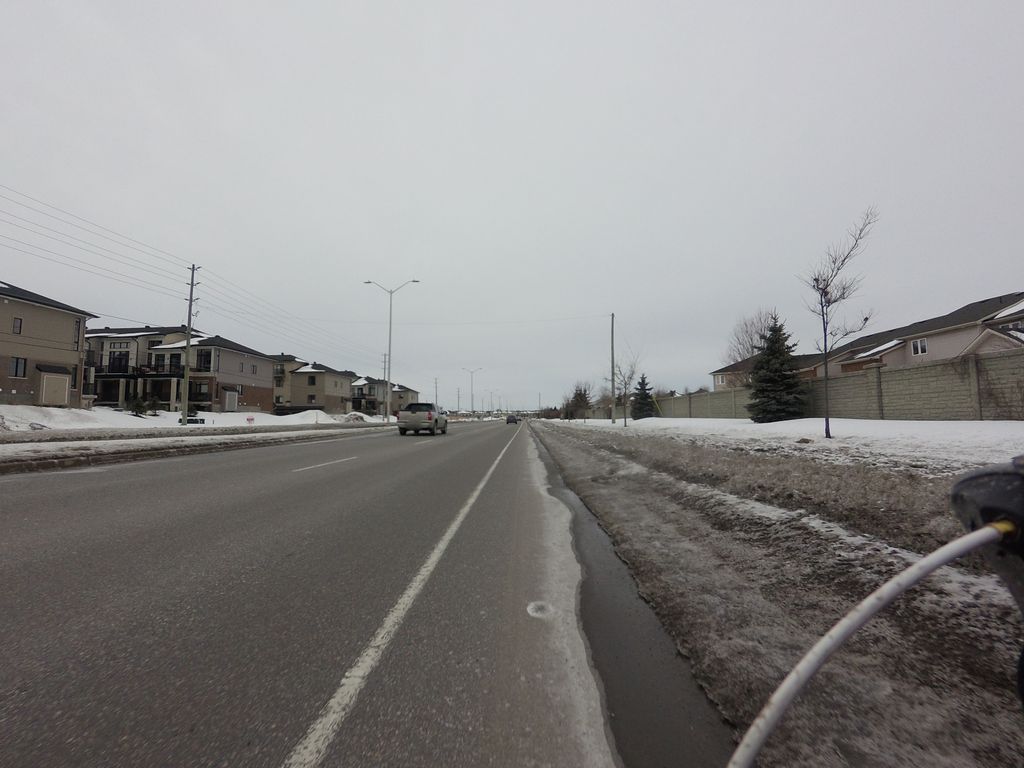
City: ottawa-gatineau